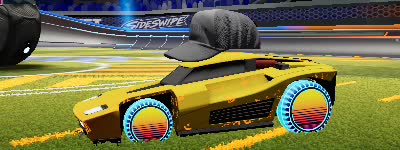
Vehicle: breakout